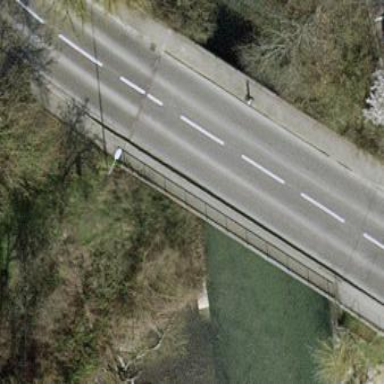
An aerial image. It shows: Beam bridge structure.